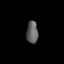
Tissue: lung
Cell type: Fibroblasts
Senescence score: 0.594
Nuclear area (px): 250
Mean DAPI intensity: 96.376